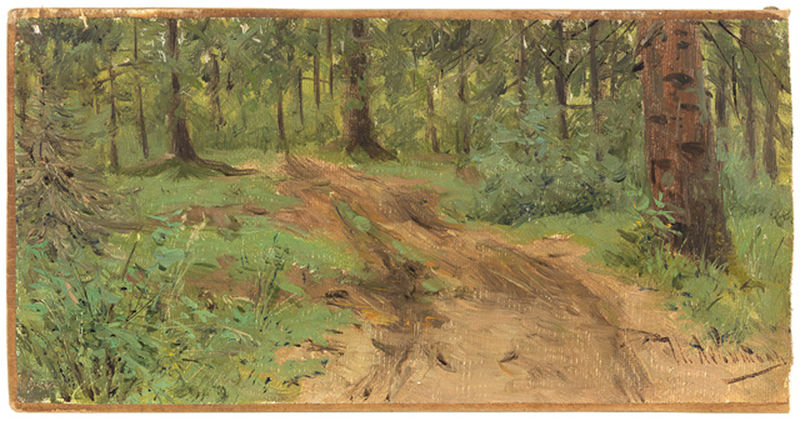
Titel: A Forest Glade, A Forest Glade
Künstler: Isaak Levitan
Standort: Amherst (Massachusetts, USA)
Institution: Mead Art Museum, Amherst College
Schlagwörter: beige, bäume, grün, oil, black, empty, green, grey, painting, yellow, flowers, brown, plant, wald, wood, life, rocks, stone, tree, landscape, nature, sand, lane, summer, trees, death, autumn, forest, grass, light, pine, bushes, path, plants, road, wilderness, expressionist, roots, fall, muddy, dirt, baum, spring, glade, leaves, trunk, colours, ground, signature, pastel, bush, gras, timber, branches, brushstrokes, forrest, rough, shade, canvas, colour, paint, underbrush, opening, land, branch, tannen, impression, weg, mud, braun, wheels, woods, foliage, wiese, trunks, pathway, brushwork, tracks, wild, fir, greenery, pastell, shrubbery, bark, signed, jungle, woodland, shades of grene, sunlight through branches, evergreen, clearing, why, treee, paht, bushe, track, kontraste, forststraße, wasserfarben, intensiv, cnavs, busches, stille, unkraut, gebüsch, fichten, kiefern, unterholz, verirren, spectecal